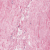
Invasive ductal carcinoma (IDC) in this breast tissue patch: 0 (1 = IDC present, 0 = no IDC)